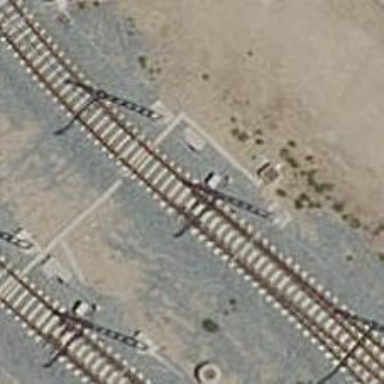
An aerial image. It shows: Railway switch.